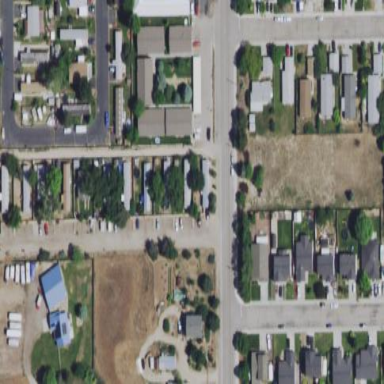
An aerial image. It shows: Residential area known as trailer park.